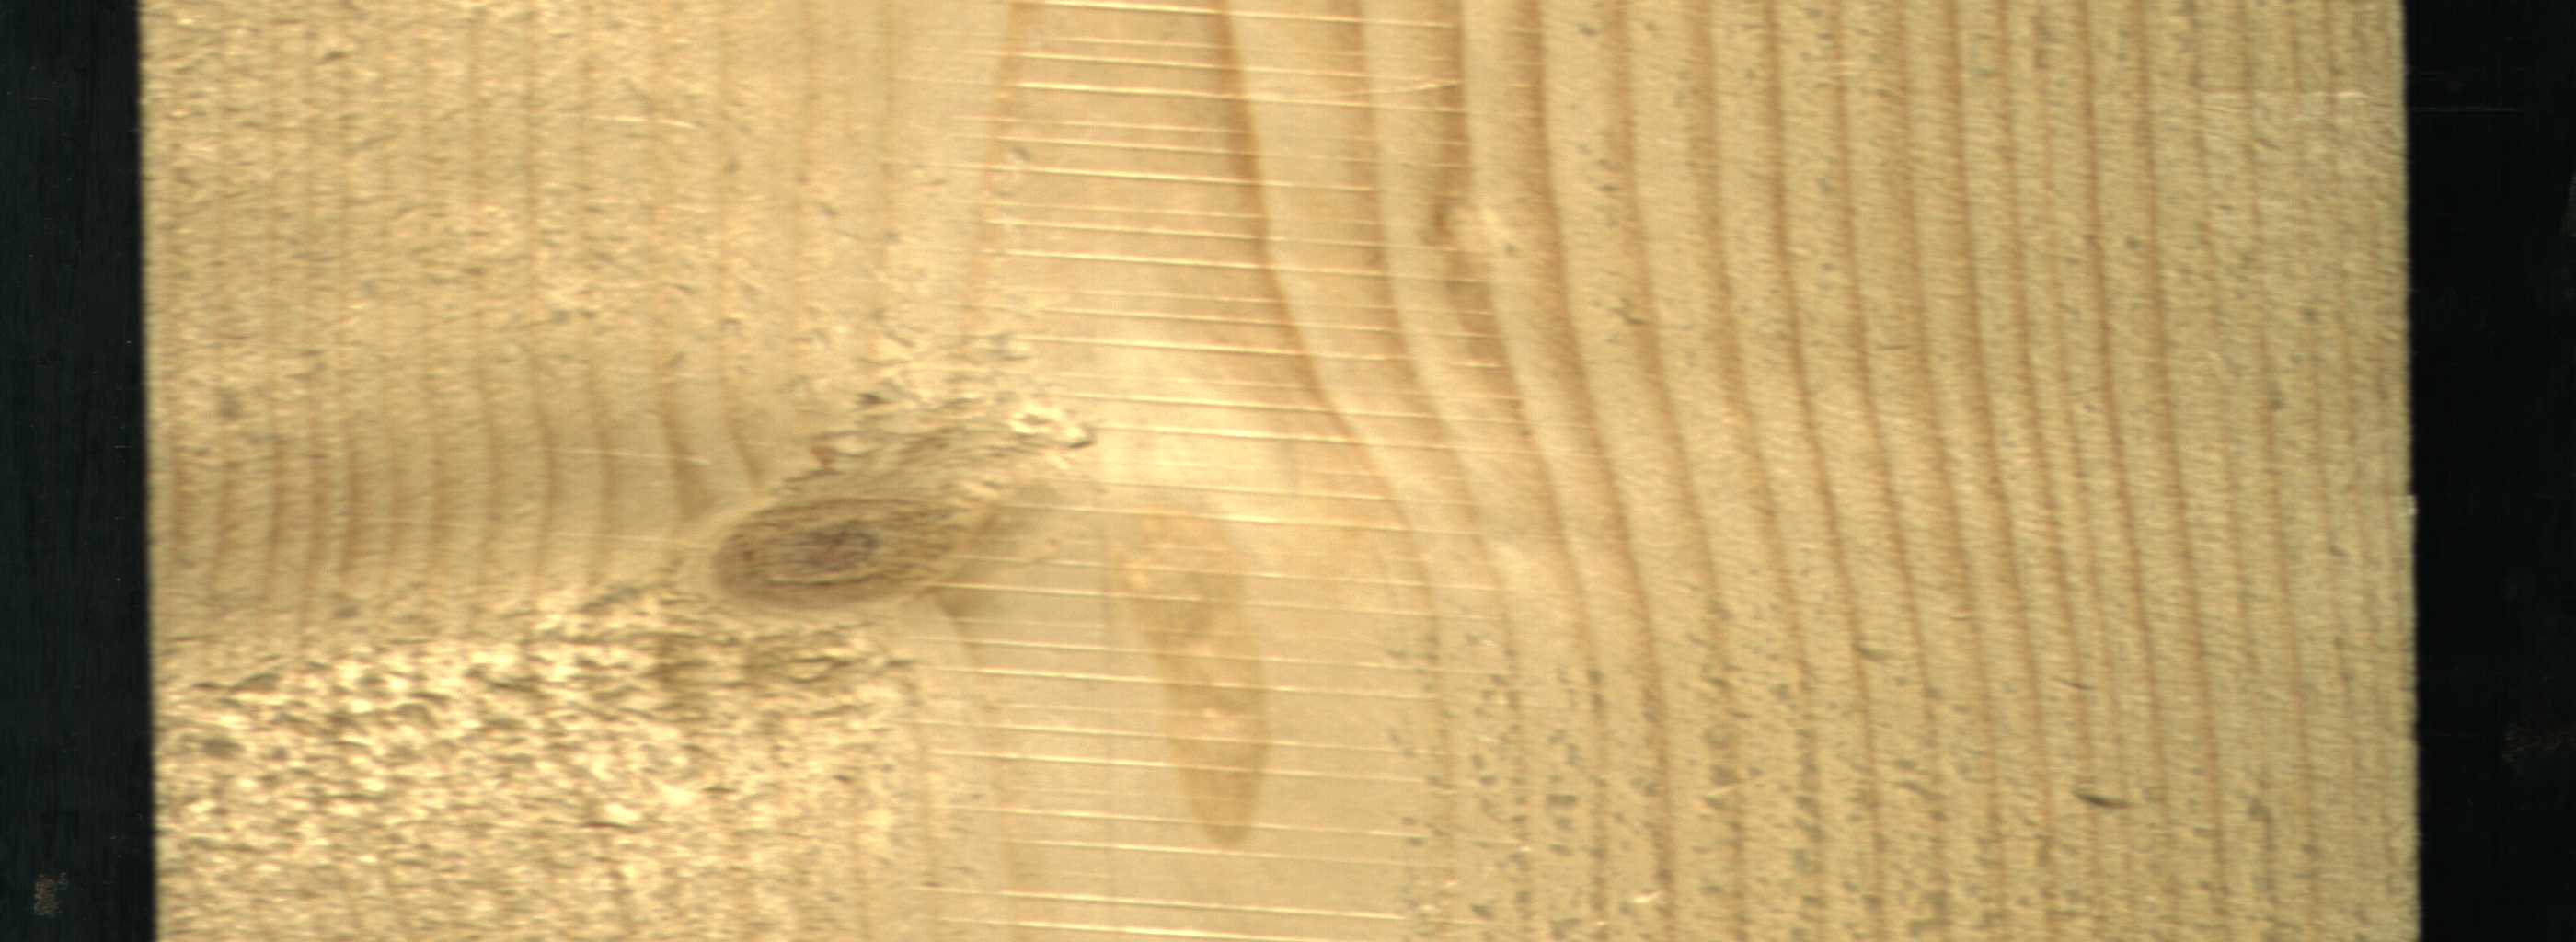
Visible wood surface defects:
Live_Knot